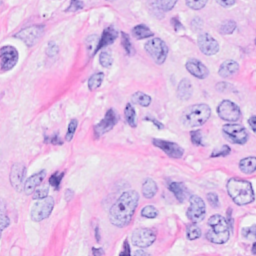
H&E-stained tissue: Breast